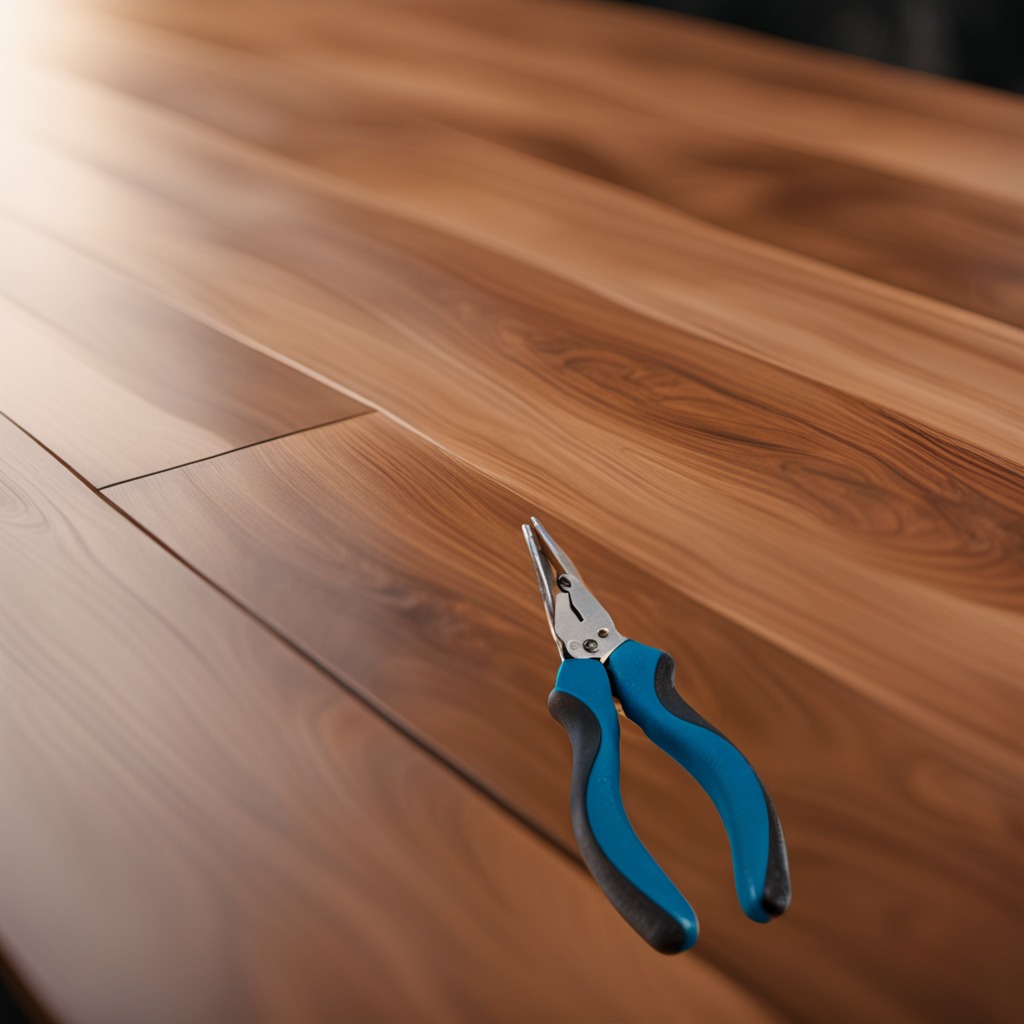
A plier is lying on a wooden table in a carpentry studio rich wood textures side lighting.